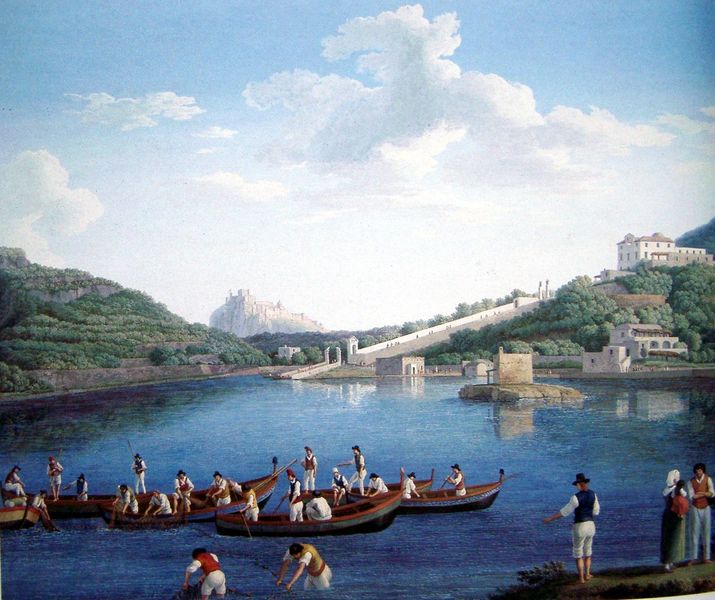
Titel: Der See von Bagno auf Ischia
Künstler: Jacob Philipp Hackert
Standort: Caserta
Institution: Palazzo Reale
Schlagwörter: berg, blau, dunkel, felsen, gemälde, himmel, mann, meer, wasser, weiß, wolken, baden, bäume, fluss, frauen, gelb, grün, landschaft, menschen, see, stadt, ufer, ausschnitt, fenster, frau, grau, hell, hintergrund, hut, licht, männer, schwarz, strasse, gebäude, haus, rot, schloss, weg, wolke, malerei, rock, hose, jacke, arm, stehen, öl, flusslauf, hügel, natur, spiegelung, gewässer, kanal, sonne, insel, kostüm, kind, klassizismus, wald, arbeit, bauern, boot, boote, kahn, ruder, schiff, schiffe, italien, fischer, netze, schiffer, berge, fels, gebirge, mauer, steil, naiv, steinmauer, hügellandschaft, idylle, romantik, seestück, treppe, dunkelblau, kopftuch, detail, gestreift, tiefe, weste, tor, burg, palast, zentralperspektive, chapeau, volk, zille, tracht, villa, suisse, anwesen, ländlich, rouge, auffahrt, rampe, hänge, ciel, netz, fleuve, stecken, bergsee, eau, wals, bleu, fischen, paysans, ruderboote, maisons, costume, nachen, gondel, gondeln, terassen, arbres, bergauf, pont, mer, forêt, barque, karst, bateau, volkstracht, sommerlandschaft, kahnfahren, 1850, gondiliere, bopte, habitat, paserelle